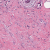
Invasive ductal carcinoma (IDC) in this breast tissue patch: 0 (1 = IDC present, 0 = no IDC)